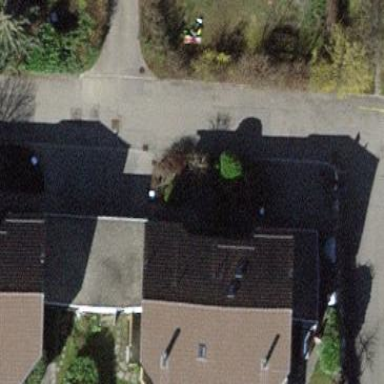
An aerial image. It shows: Building with brown roof.